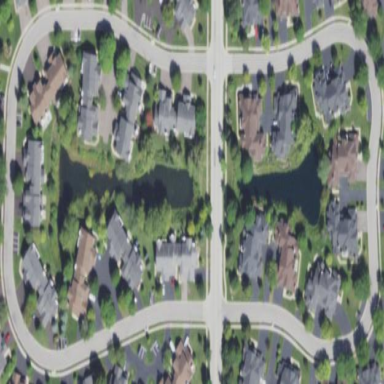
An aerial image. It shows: Sidewalk made of concrete lanes.